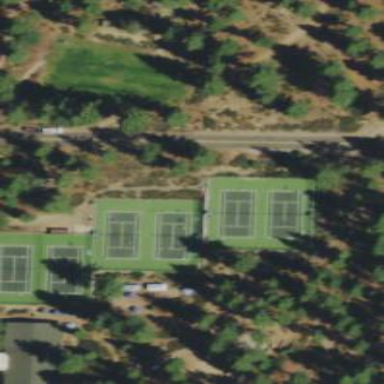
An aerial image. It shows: Sports centre featuring tennis facilities.